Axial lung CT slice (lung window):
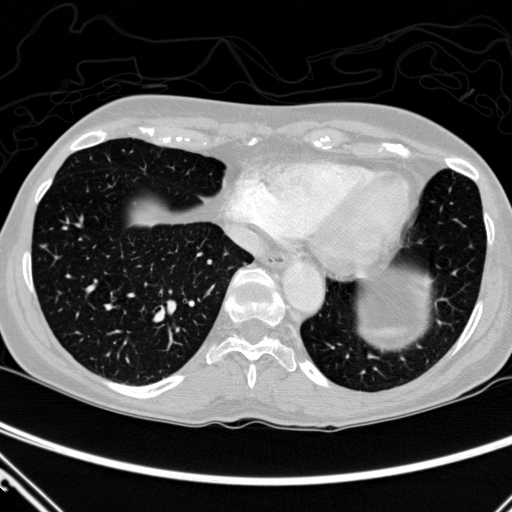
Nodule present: no